Chest X-ray:
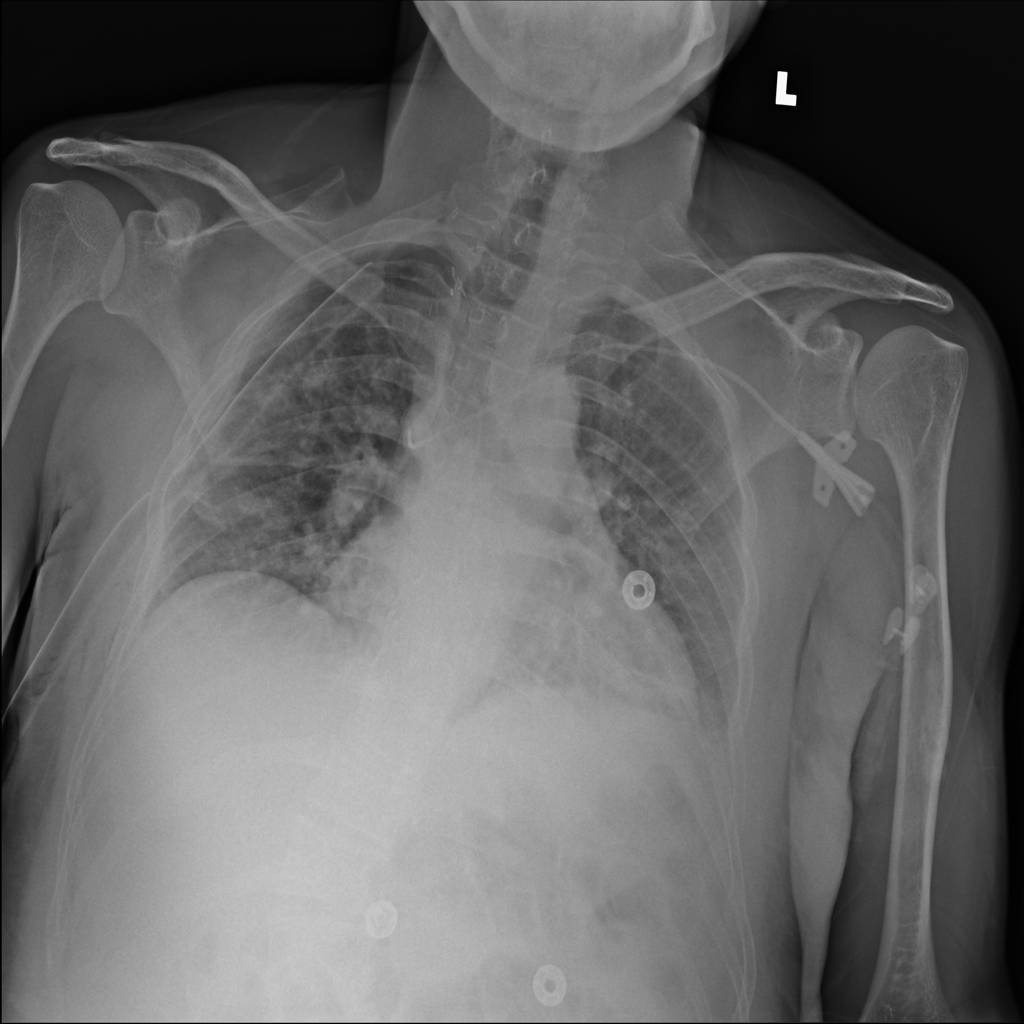
Findings: Consolidation
No abnormal finding: no